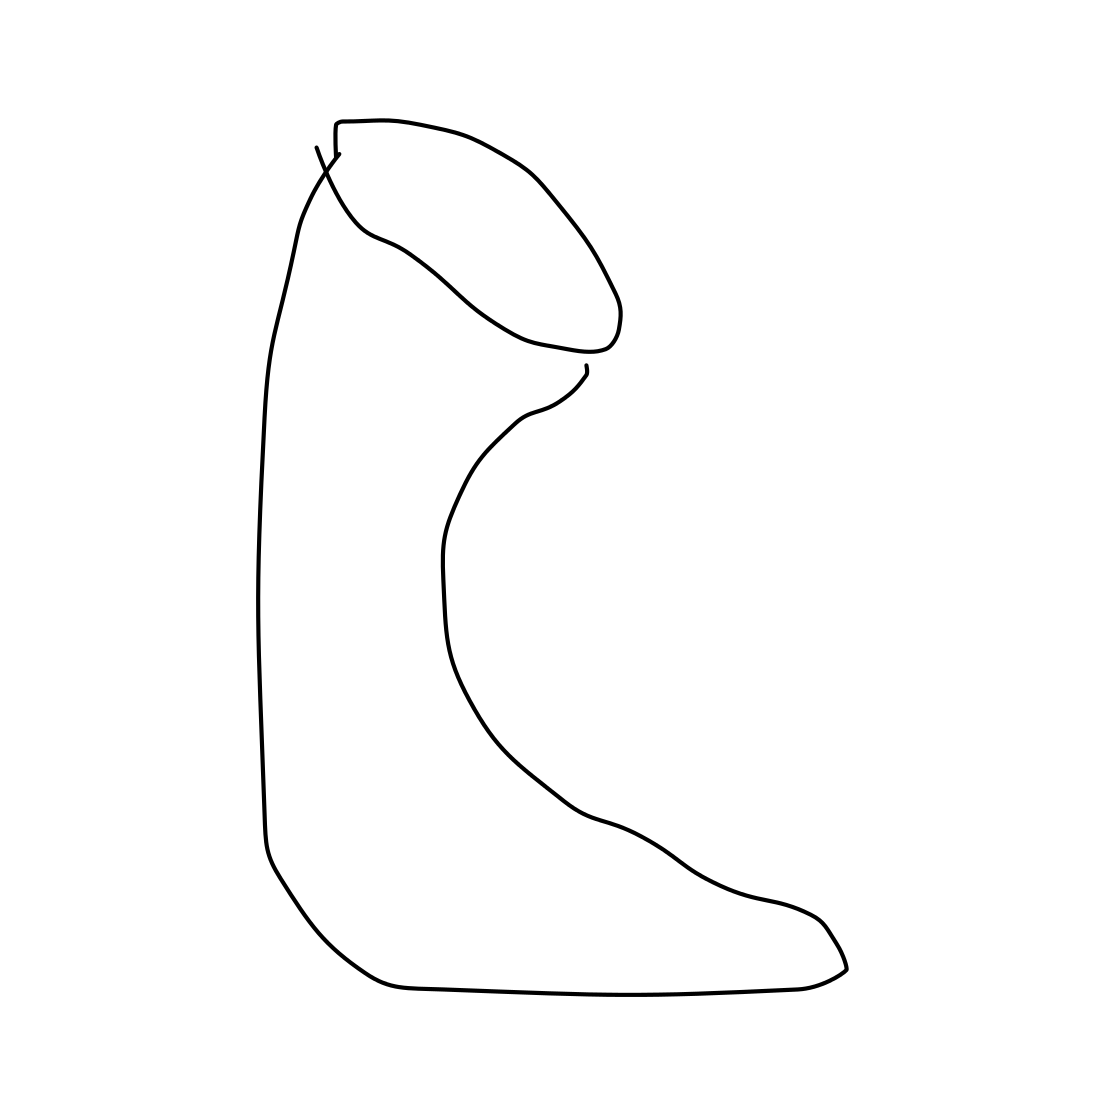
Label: socks